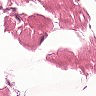
Metastatic tissue present: no